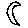
Label: moon